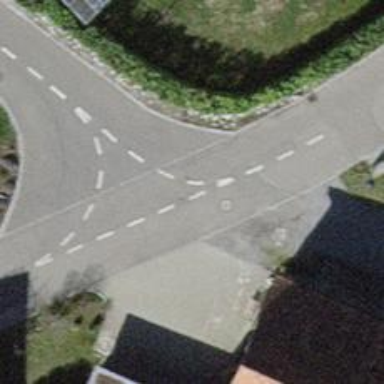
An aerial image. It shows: Compacted driveway that serves as service road.